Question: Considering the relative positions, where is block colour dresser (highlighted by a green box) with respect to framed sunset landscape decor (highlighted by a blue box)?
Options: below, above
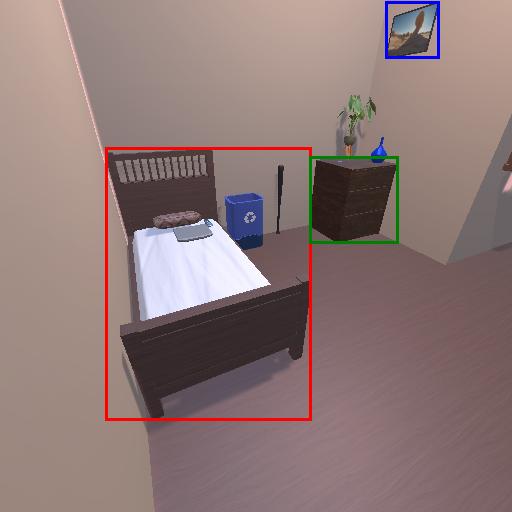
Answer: below